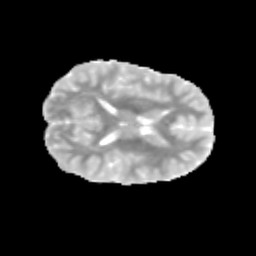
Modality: MD
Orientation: axial
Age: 9
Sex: female
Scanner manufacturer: siemens
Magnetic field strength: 3 T
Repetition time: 3.8 s
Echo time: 0.07 s